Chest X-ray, AP view. Patient: 57 years old, sex F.
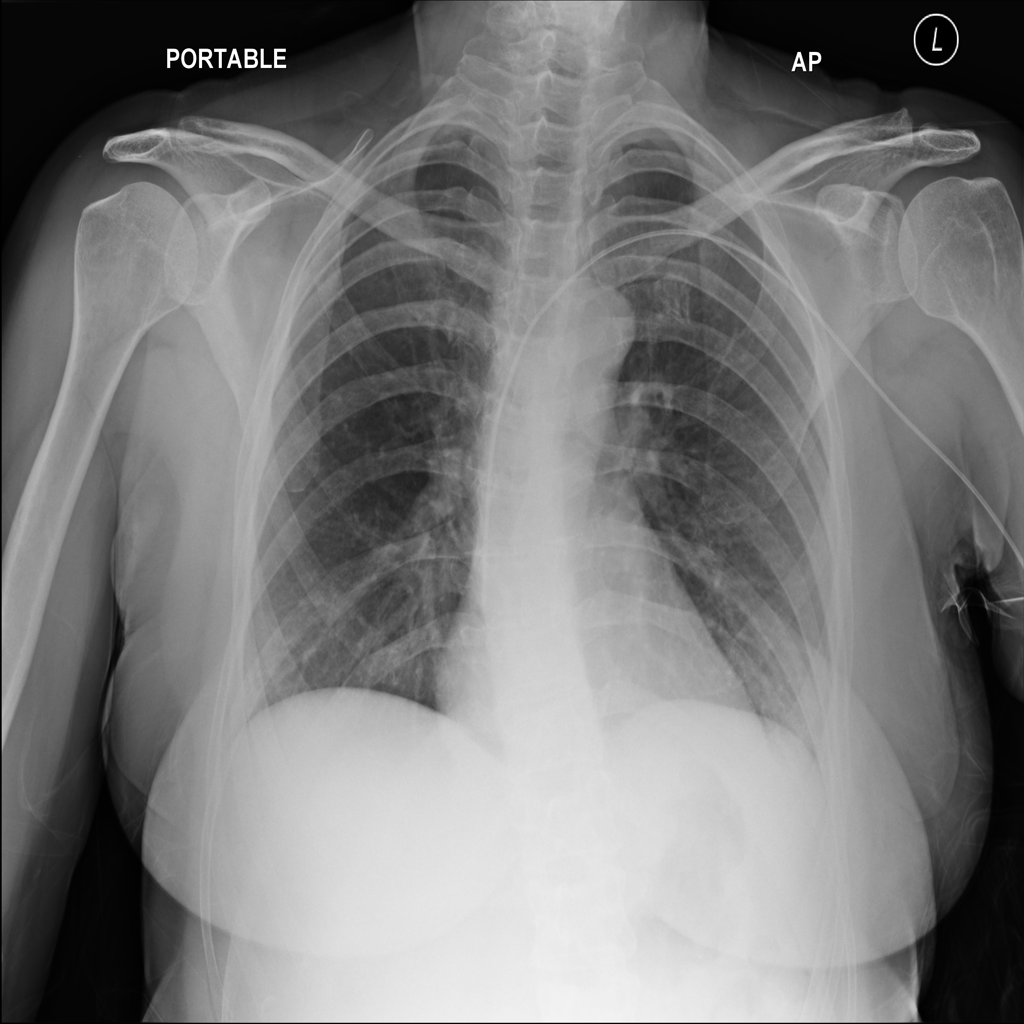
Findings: No Finding